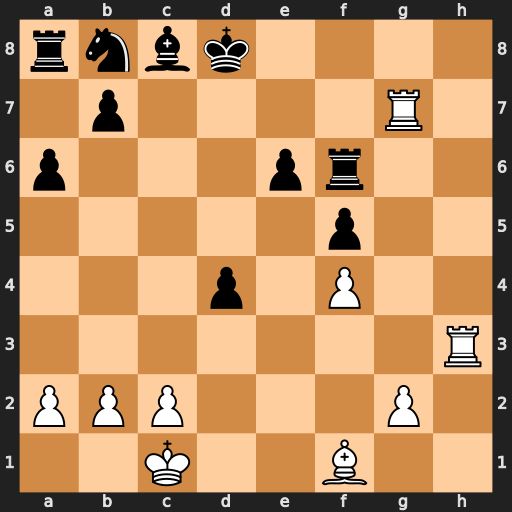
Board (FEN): rnbk4/1p4R1/p3pr2/5p2/3p1P2/7R/PPP3P1/2K2B2
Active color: w
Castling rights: -
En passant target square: -
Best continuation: Rh8+ Rf8 Rxf8#